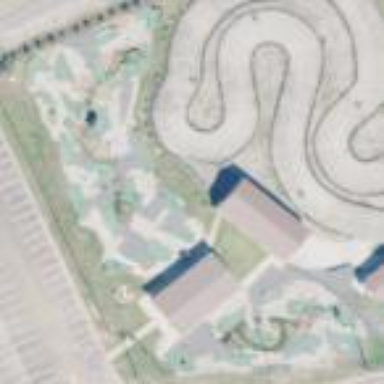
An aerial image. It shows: Miniature golf leisure land.